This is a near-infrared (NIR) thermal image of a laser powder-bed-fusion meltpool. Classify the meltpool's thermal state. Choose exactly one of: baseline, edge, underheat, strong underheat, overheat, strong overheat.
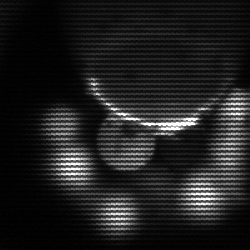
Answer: edge